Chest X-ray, PA view. Patient: 19 years old, sex M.
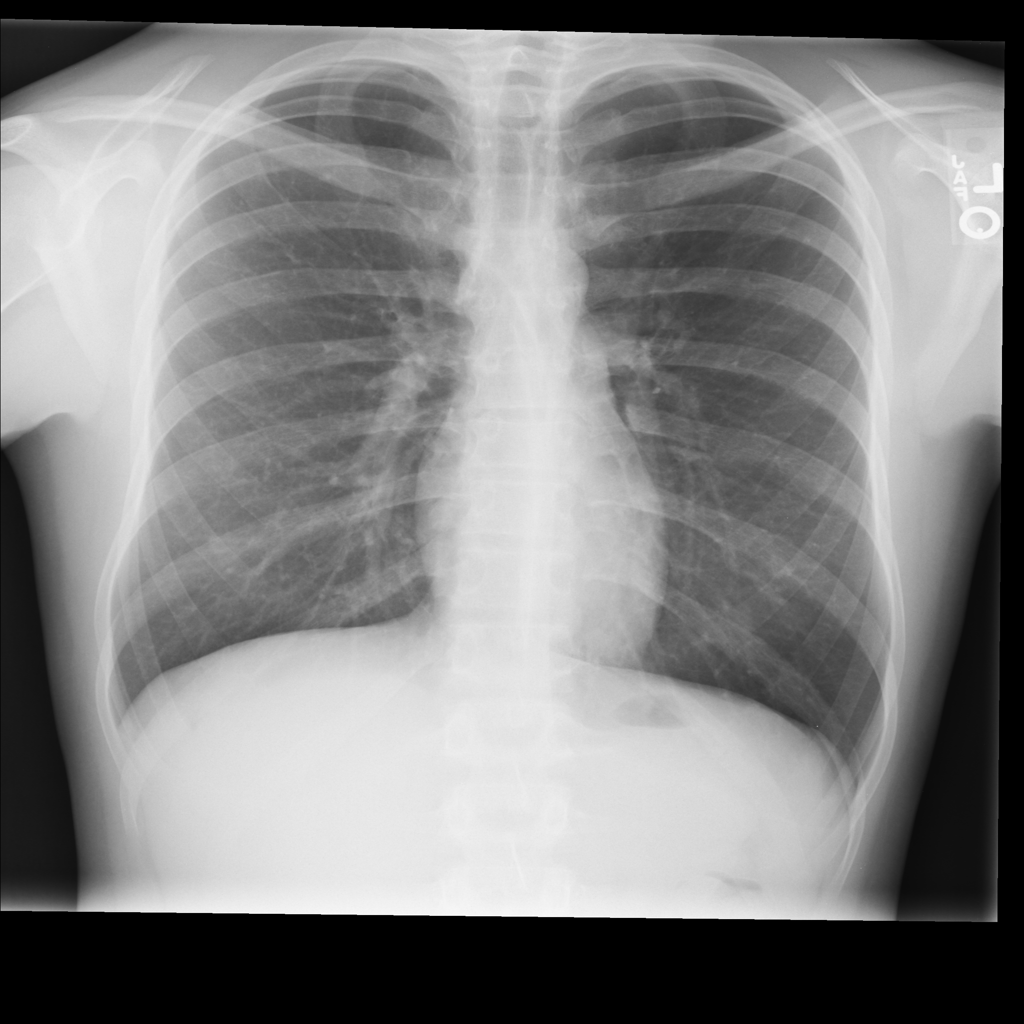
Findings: No Finding